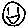
Label: smiley face